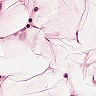
Metastatic tissue present: no